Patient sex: M
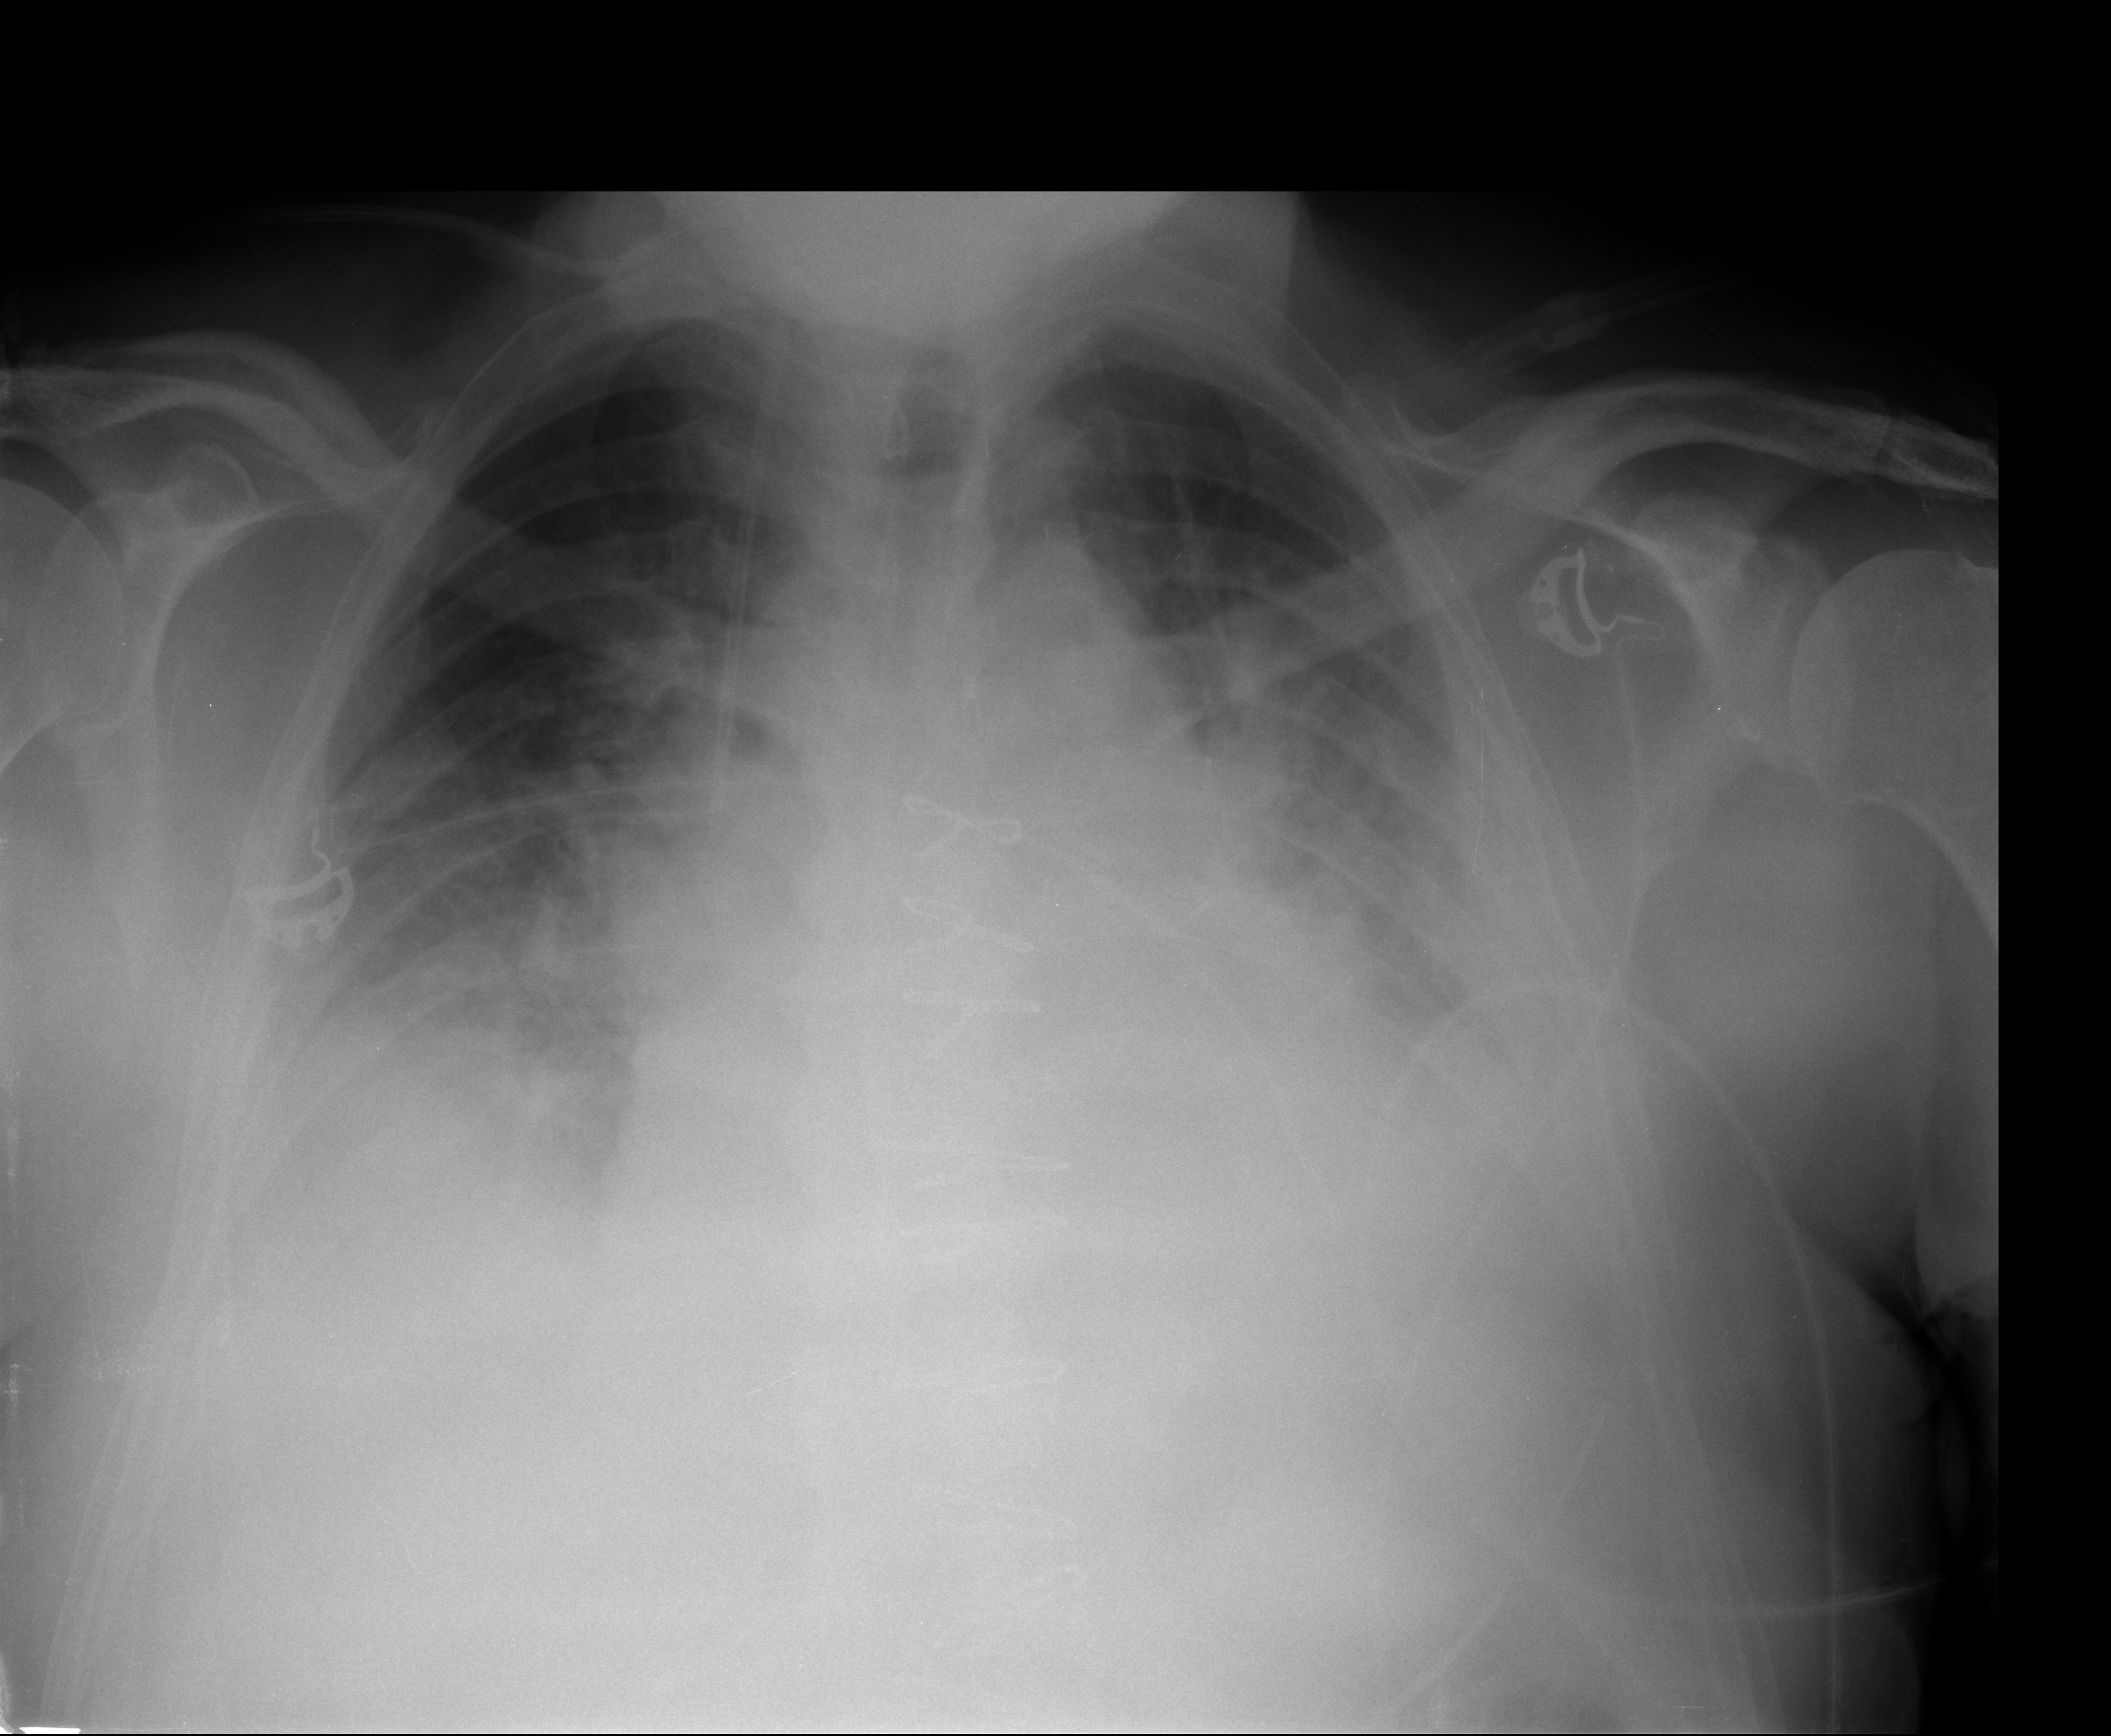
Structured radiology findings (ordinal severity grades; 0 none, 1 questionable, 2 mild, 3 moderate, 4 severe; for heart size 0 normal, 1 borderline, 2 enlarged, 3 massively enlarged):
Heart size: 2
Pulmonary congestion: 2
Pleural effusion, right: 2
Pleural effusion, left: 2
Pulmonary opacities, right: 2
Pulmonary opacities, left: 3
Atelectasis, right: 2
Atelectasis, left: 2